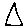
Label: triangle